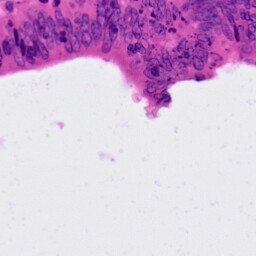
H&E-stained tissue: Colon